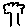
Label: tree